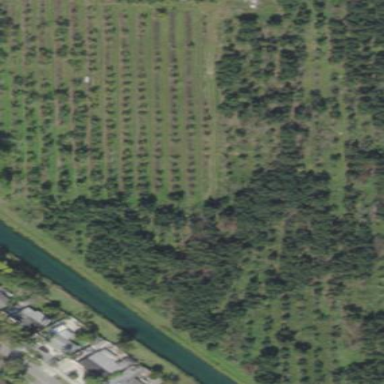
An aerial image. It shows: Orchard.